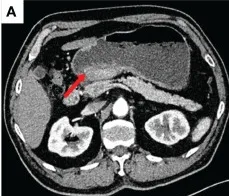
(A, B): Significant thickening of the gastric wall at the antrum was seen before neoadjuvant therapy.
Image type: radiology (ct)